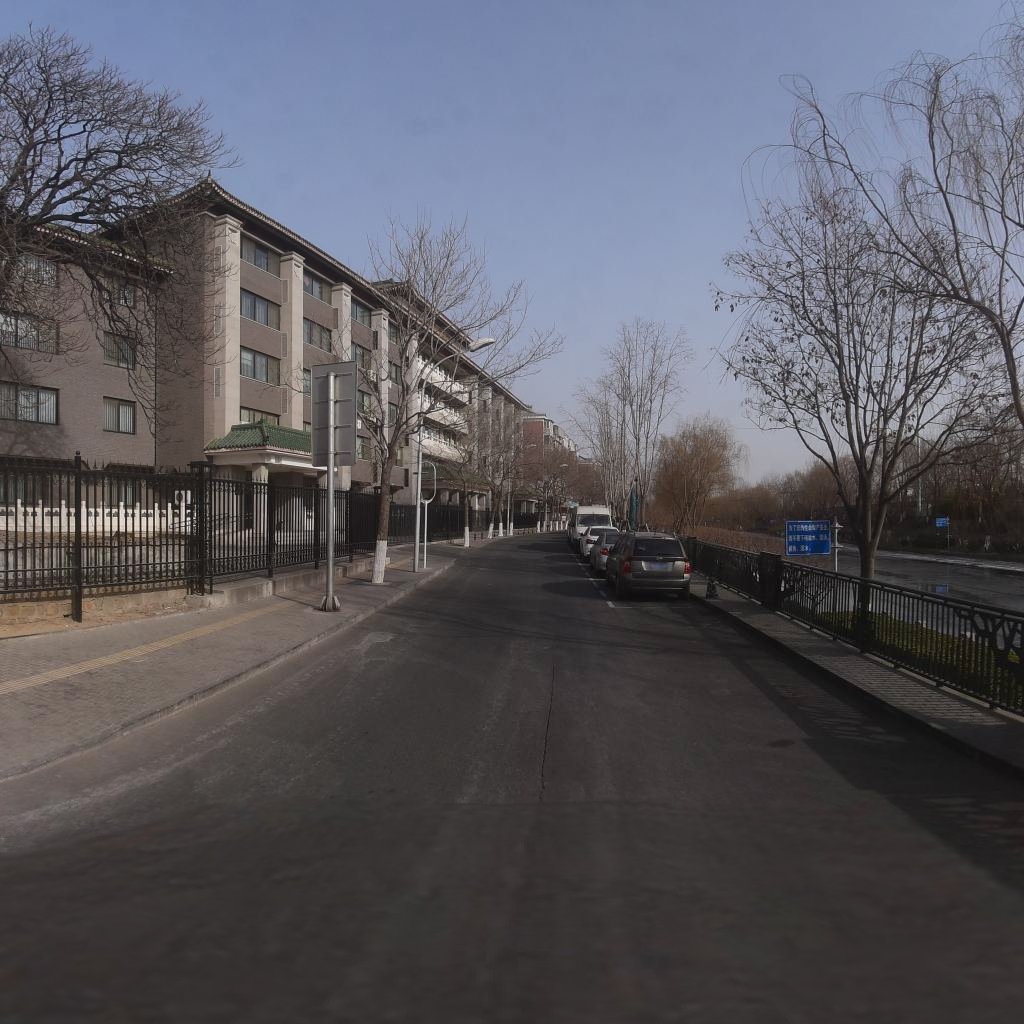
Region: Xicheng
Road damage annotations: longitudinal crack